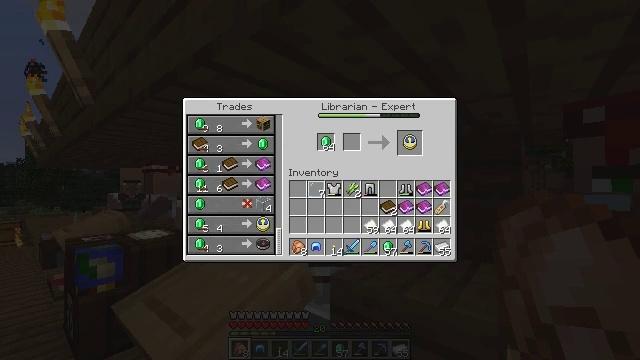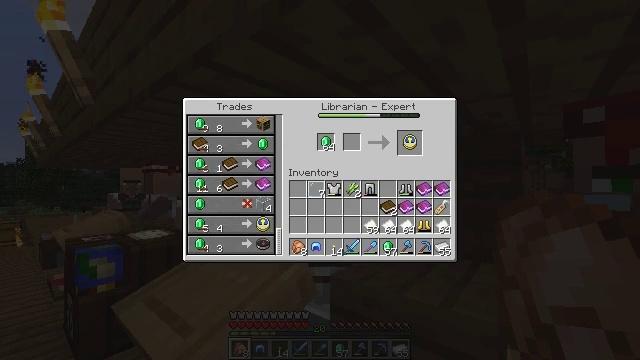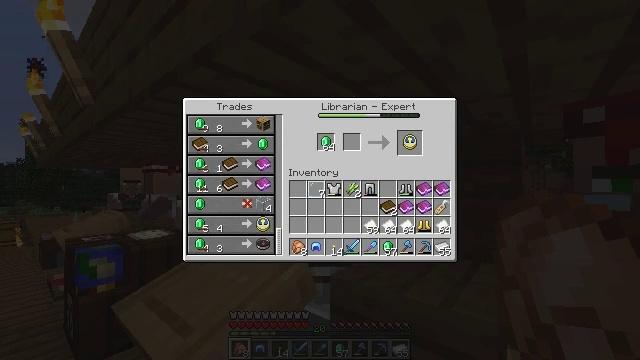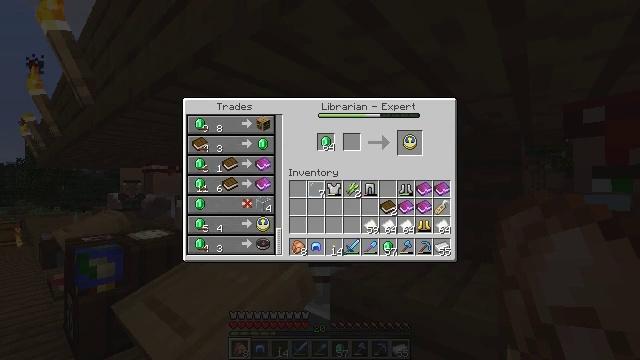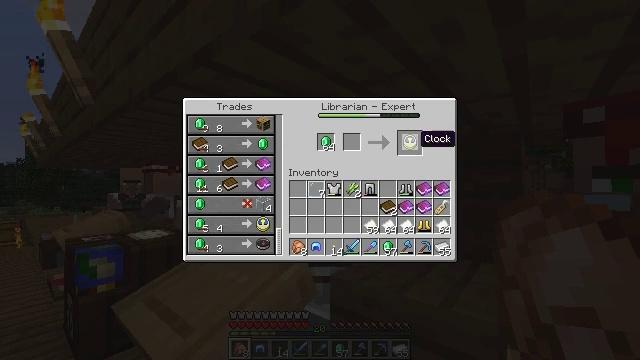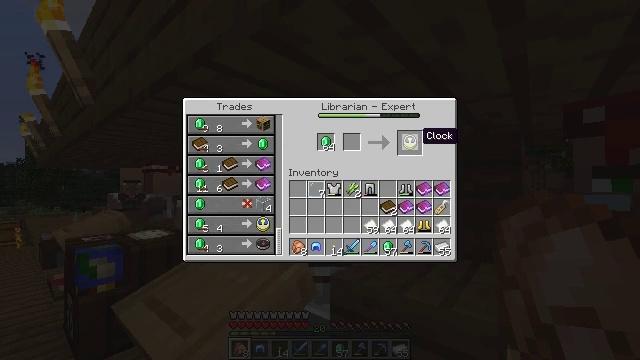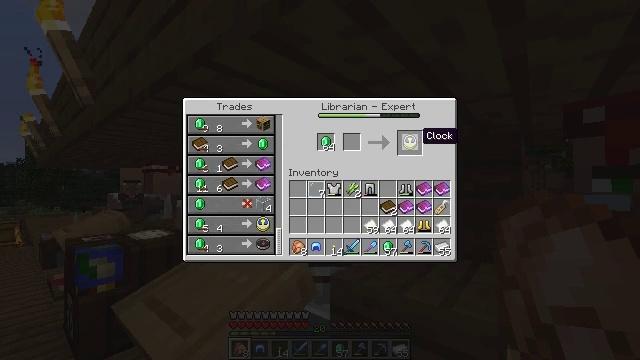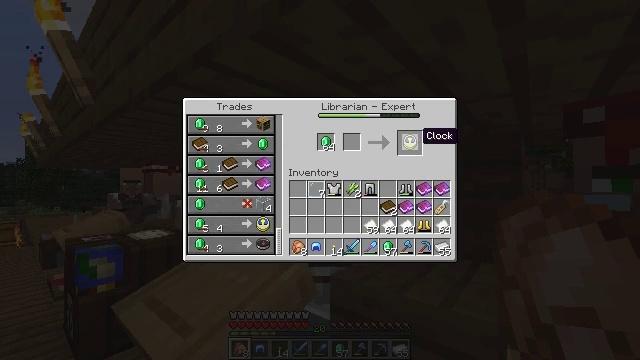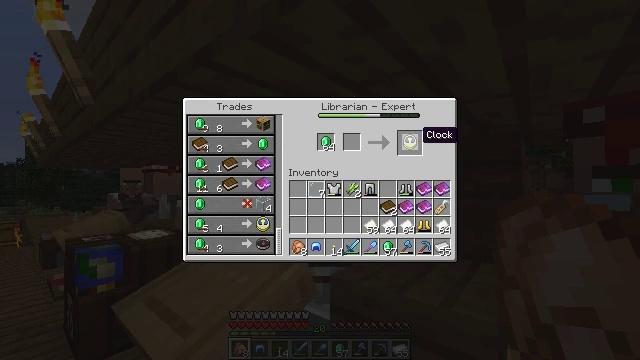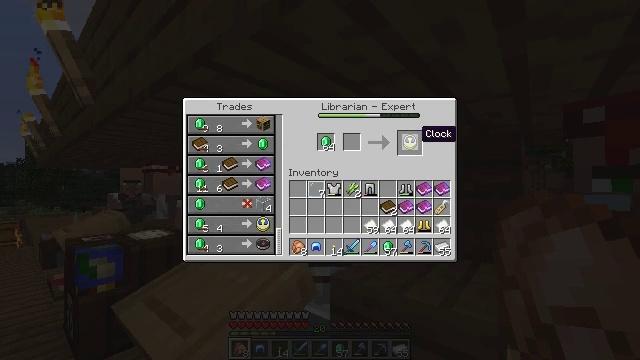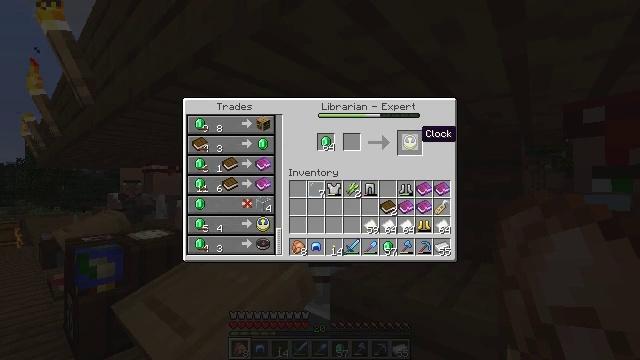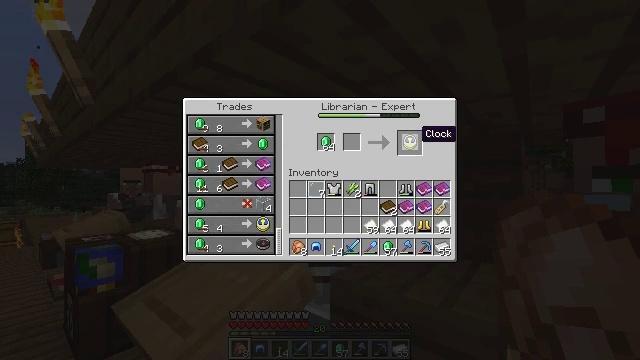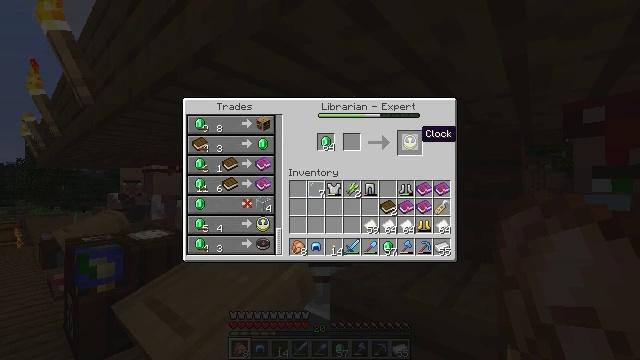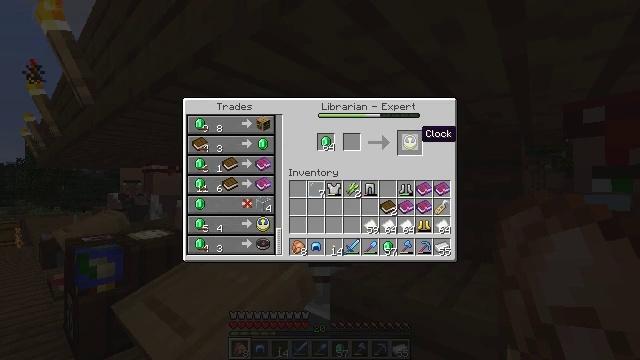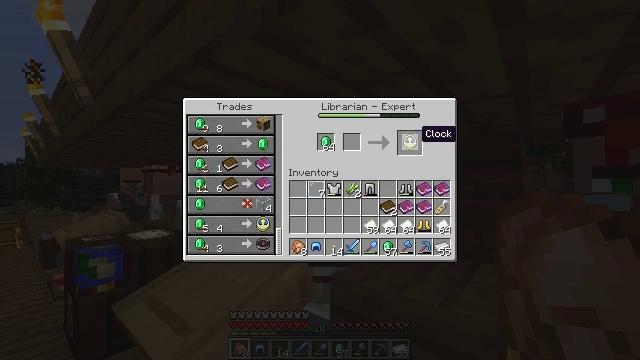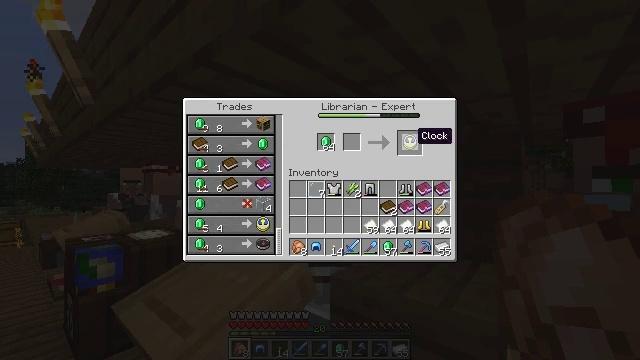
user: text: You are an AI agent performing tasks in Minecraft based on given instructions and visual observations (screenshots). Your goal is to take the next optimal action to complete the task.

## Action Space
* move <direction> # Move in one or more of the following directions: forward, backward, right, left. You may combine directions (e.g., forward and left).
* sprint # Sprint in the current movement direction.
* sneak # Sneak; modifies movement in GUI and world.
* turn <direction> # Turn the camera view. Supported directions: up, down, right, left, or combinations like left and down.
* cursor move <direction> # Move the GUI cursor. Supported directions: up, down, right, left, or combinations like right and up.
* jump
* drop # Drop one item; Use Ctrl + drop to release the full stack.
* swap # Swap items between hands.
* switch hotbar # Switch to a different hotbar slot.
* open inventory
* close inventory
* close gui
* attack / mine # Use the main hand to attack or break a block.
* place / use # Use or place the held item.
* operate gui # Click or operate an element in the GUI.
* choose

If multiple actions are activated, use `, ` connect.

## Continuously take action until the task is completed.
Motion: motion action
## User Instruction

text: Open the crafting table and craft a compass with iron and redstone.
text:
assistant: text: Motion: no_op
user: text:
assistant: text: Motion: no_op
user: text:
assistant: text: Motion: no_op
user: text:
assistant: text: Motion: no_op
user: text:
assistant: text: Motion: no_op
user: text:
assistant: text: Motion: no_op
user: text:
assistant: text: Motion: no_op
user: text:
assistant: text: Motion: no_op
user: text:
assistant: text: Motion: no_op
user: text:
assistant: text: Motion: no_op
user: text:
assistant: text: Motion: no_op
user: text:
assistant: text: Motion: no_op
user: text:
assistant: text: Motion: no_op
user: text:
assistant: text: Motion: no_op
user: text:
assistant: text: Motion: no_op
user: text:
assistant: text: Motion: cursor move left and down
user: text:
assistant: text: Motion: cursor move left and down
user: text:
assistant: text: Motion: cursor move left and down
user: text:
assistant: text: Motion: cursor move left and down
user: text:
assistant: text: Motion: cursor move left and down
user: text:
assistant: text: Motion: cursor move down
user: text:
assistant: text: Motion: no_op
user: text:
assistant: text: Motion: cursor move left
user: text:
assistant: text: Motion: cursor move left
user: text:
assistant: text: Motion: no_op
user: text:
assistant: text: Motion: no_op
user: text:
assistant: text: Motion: no_op
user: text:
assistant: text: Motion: operate gui
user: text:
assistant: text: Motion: operate gui
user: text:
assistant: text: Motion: operate gui